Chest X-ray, PA view. Patient: 48 years old, sex F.
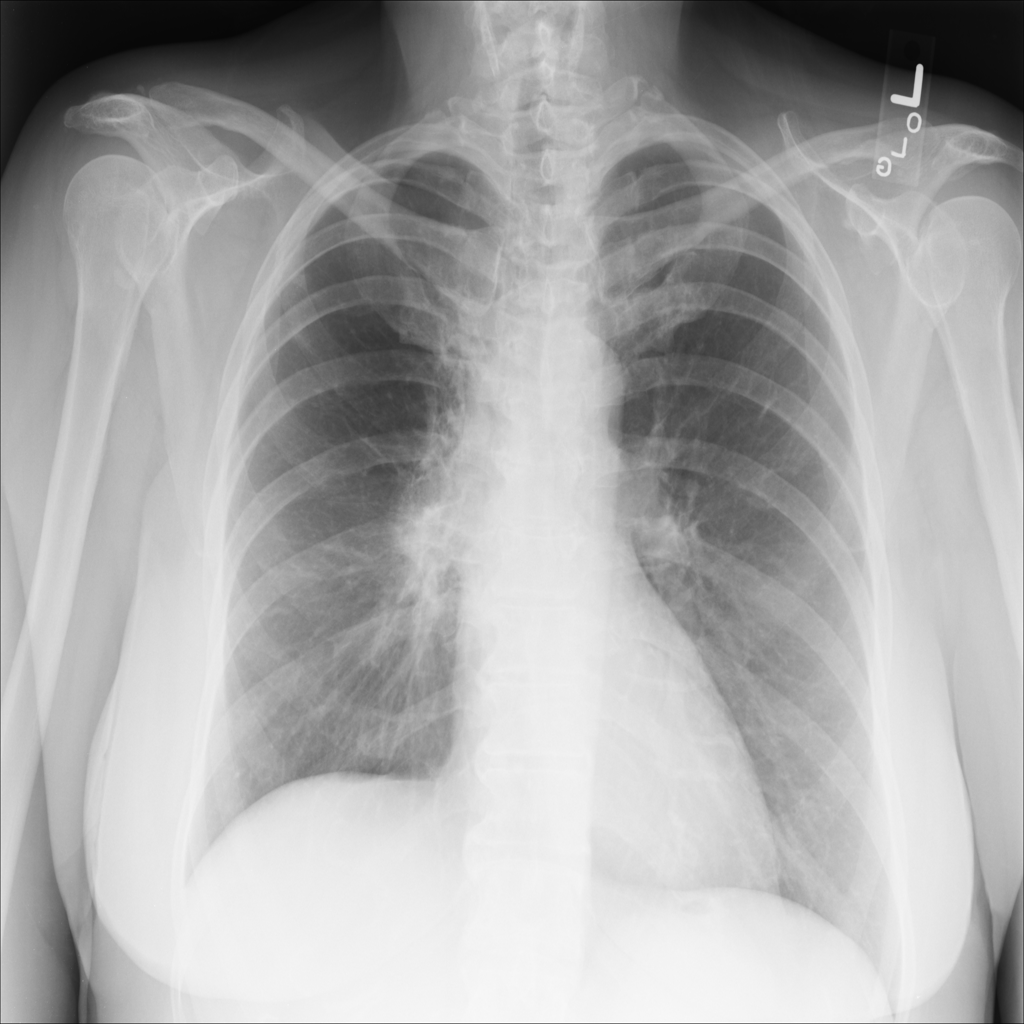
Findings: Mass